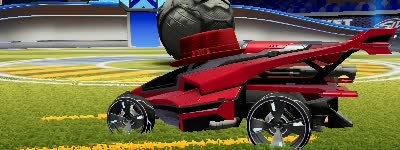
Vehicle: aftershock